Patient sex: M
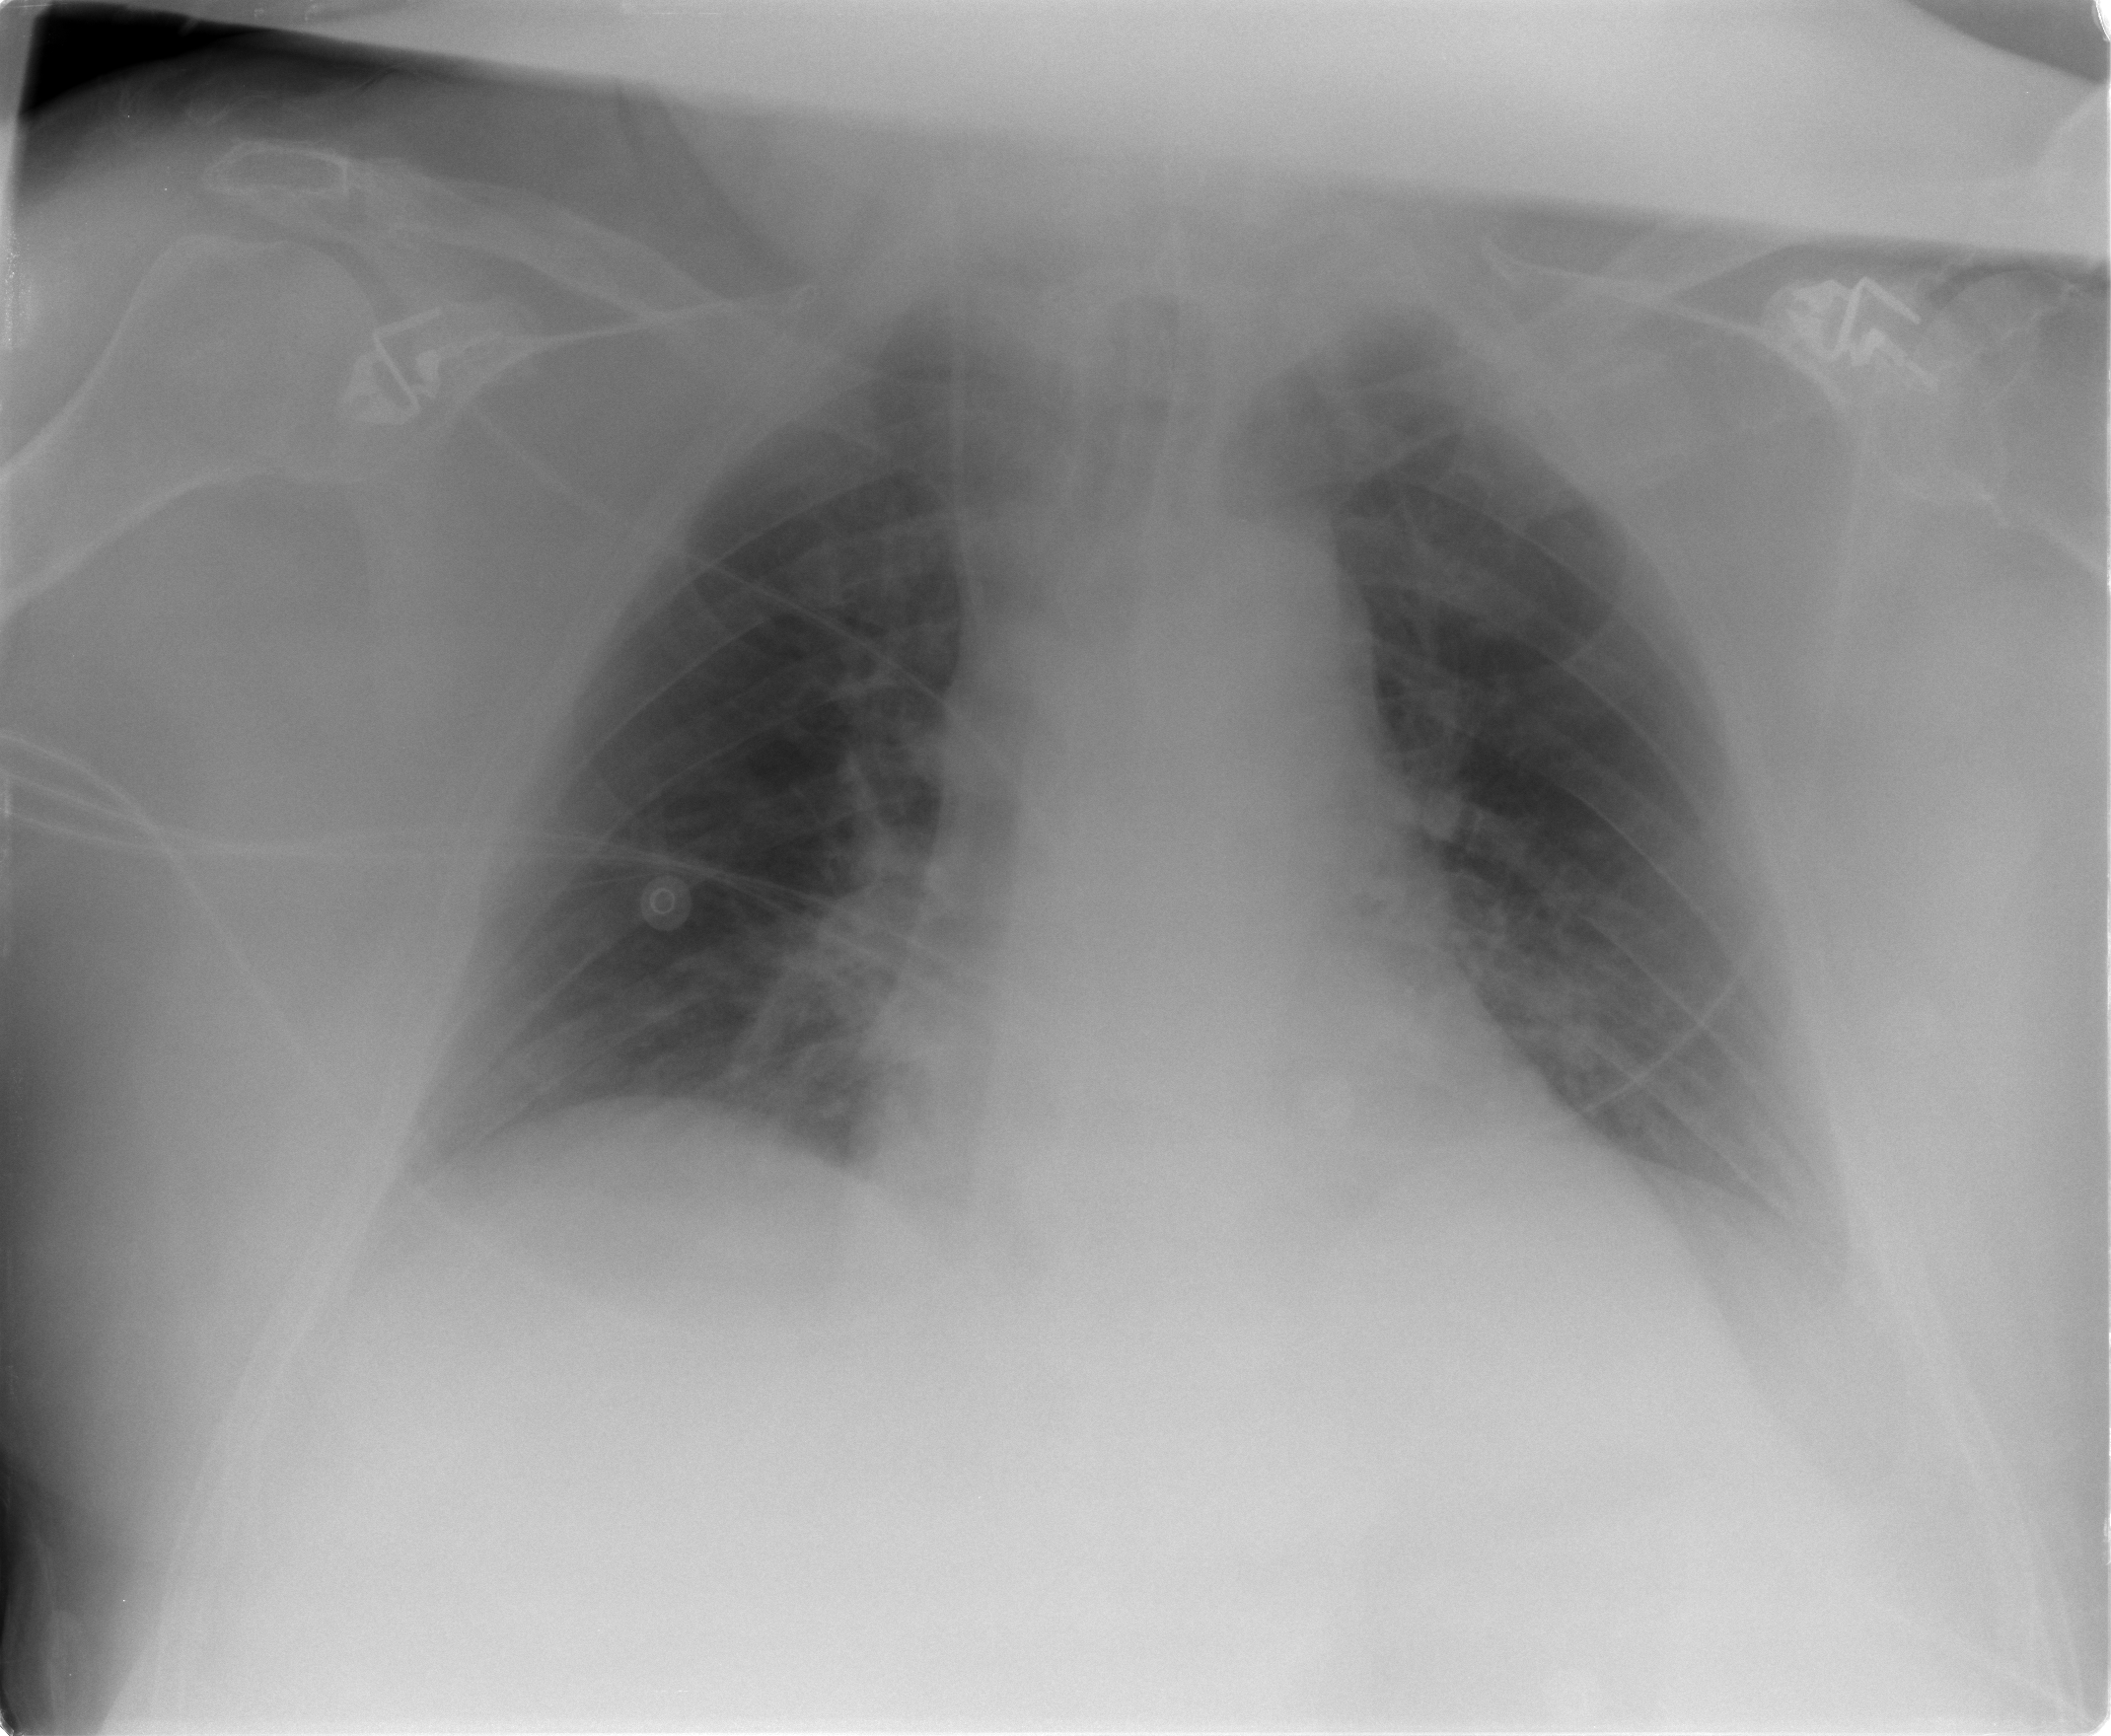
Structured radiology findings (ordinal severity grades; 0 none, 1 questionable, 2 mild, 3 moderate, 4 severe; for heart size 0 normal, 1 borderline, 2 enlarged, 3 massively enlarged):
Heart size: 1
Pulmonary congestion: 2
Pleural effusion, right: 0
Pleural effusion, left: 0
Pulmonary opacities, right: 0
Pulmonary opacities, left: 0
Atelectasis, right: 0
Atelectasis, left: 0